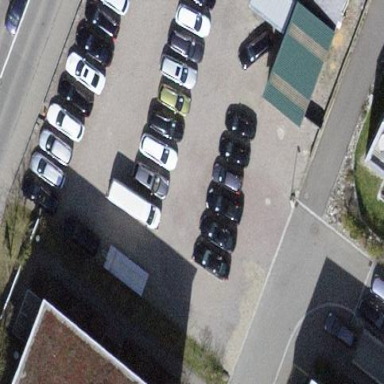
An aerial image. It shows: Shop that sells cars.